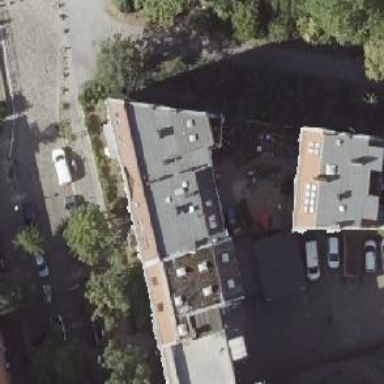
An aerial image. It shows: Commercial building.